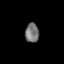
Tissue: prostate
Cell type: T cells
Senescence score: 0.6839
Nuclear area (px): 261
Mean DAPI intensity: 116.648